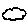
Label: cloud